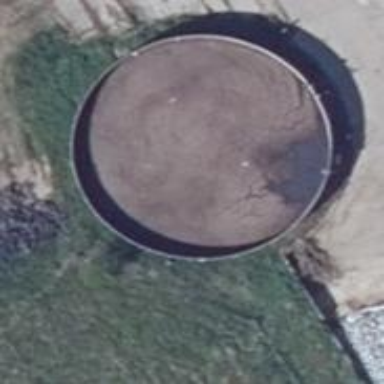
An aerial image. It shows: Building with storage tank.